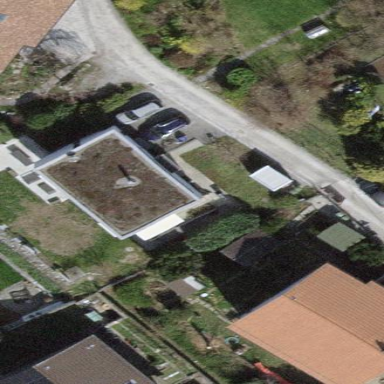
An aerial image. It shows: Flat-roofed building.